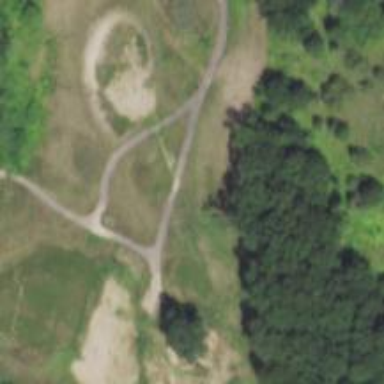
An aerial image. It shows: Path used for both walking and golf.